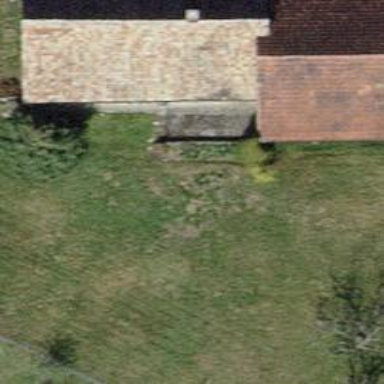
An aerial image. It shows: Farm building with gabled roof.